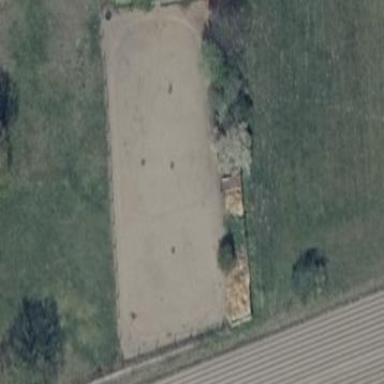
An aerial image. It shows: Equestrian pitch for leisure land sports.